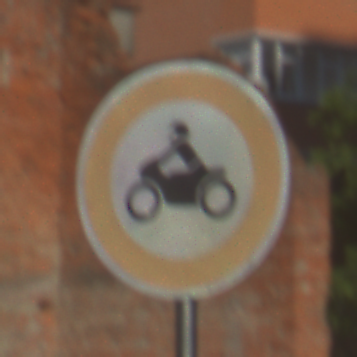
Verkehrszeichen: VerbotKraftraeder
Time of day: MorningAfternoon
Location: Outdoor (Suburban)
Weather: PartlyCloudy
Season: NotSpecified
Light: Natural